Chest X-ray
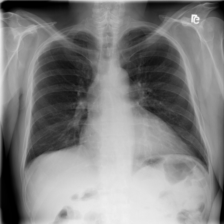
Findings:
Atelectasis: negative
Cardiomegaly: negative
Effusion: negative
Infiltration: negative
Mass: negative
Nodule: negative
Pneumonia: negative
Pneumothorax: negative
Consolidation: negative
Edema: negative
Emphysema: negative
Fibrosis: negative
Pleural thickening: negative
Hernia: negative